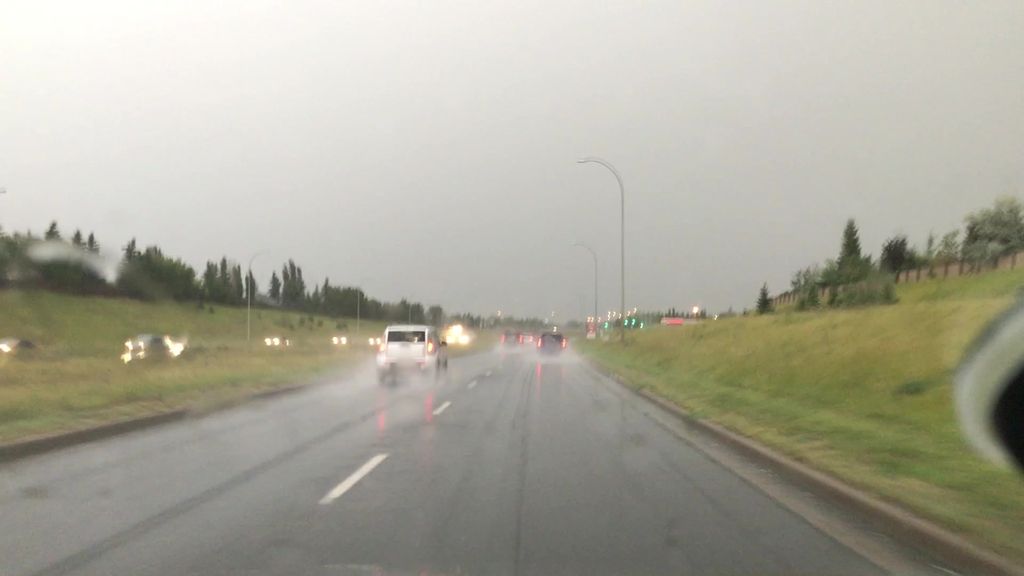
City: edmonton